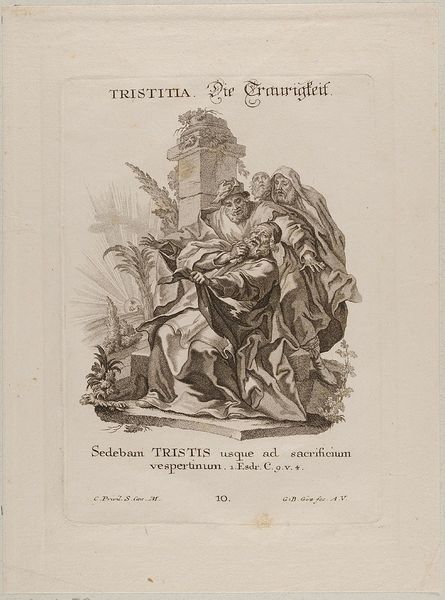
Titel: Die Traurigkeit
Künstler: Gottfried Bernhard Göz
Standort: Hamburg
Institution: Museum für Kunst und Gewerbe Hamburg
Schlagwörter: blätter, mann, menschen, männer, pfeiler, säule, bärte, bibel, busch, sonne, gewand, gewänder, personen, pflanzen, rokoko, schrift, grafik, graphik, kartusche, fotografie, photographie, erschrecken, traurigkeit, druckgraphik, schwarzweiss, druckgrafik, altes testament, leid, schmerz, palmen, emotionen, rocaille, style, reproduktionen, dee, 10, druckerzeugnisse, muschelwerk, gefühl, ornamentstich, vorlageblätter, punktiermanier, punktiertechnik, traurigkeit schwarzweiss, erchrecken, tristis